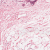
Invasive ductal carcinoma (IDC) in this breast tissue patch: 0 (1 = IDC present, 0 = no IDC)